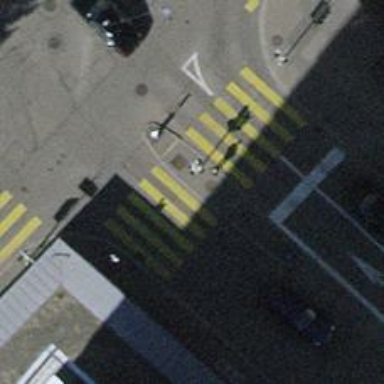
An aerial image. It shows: Kerb serving as barrier.